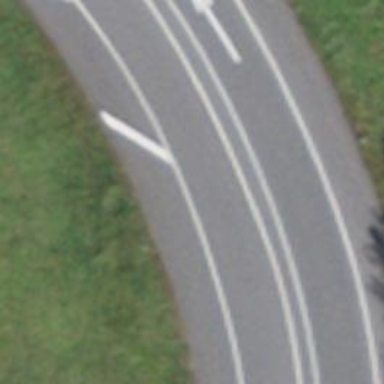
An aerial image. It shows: Trunk link road with asphalt surface.